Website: crate-barrel
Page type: billing-address
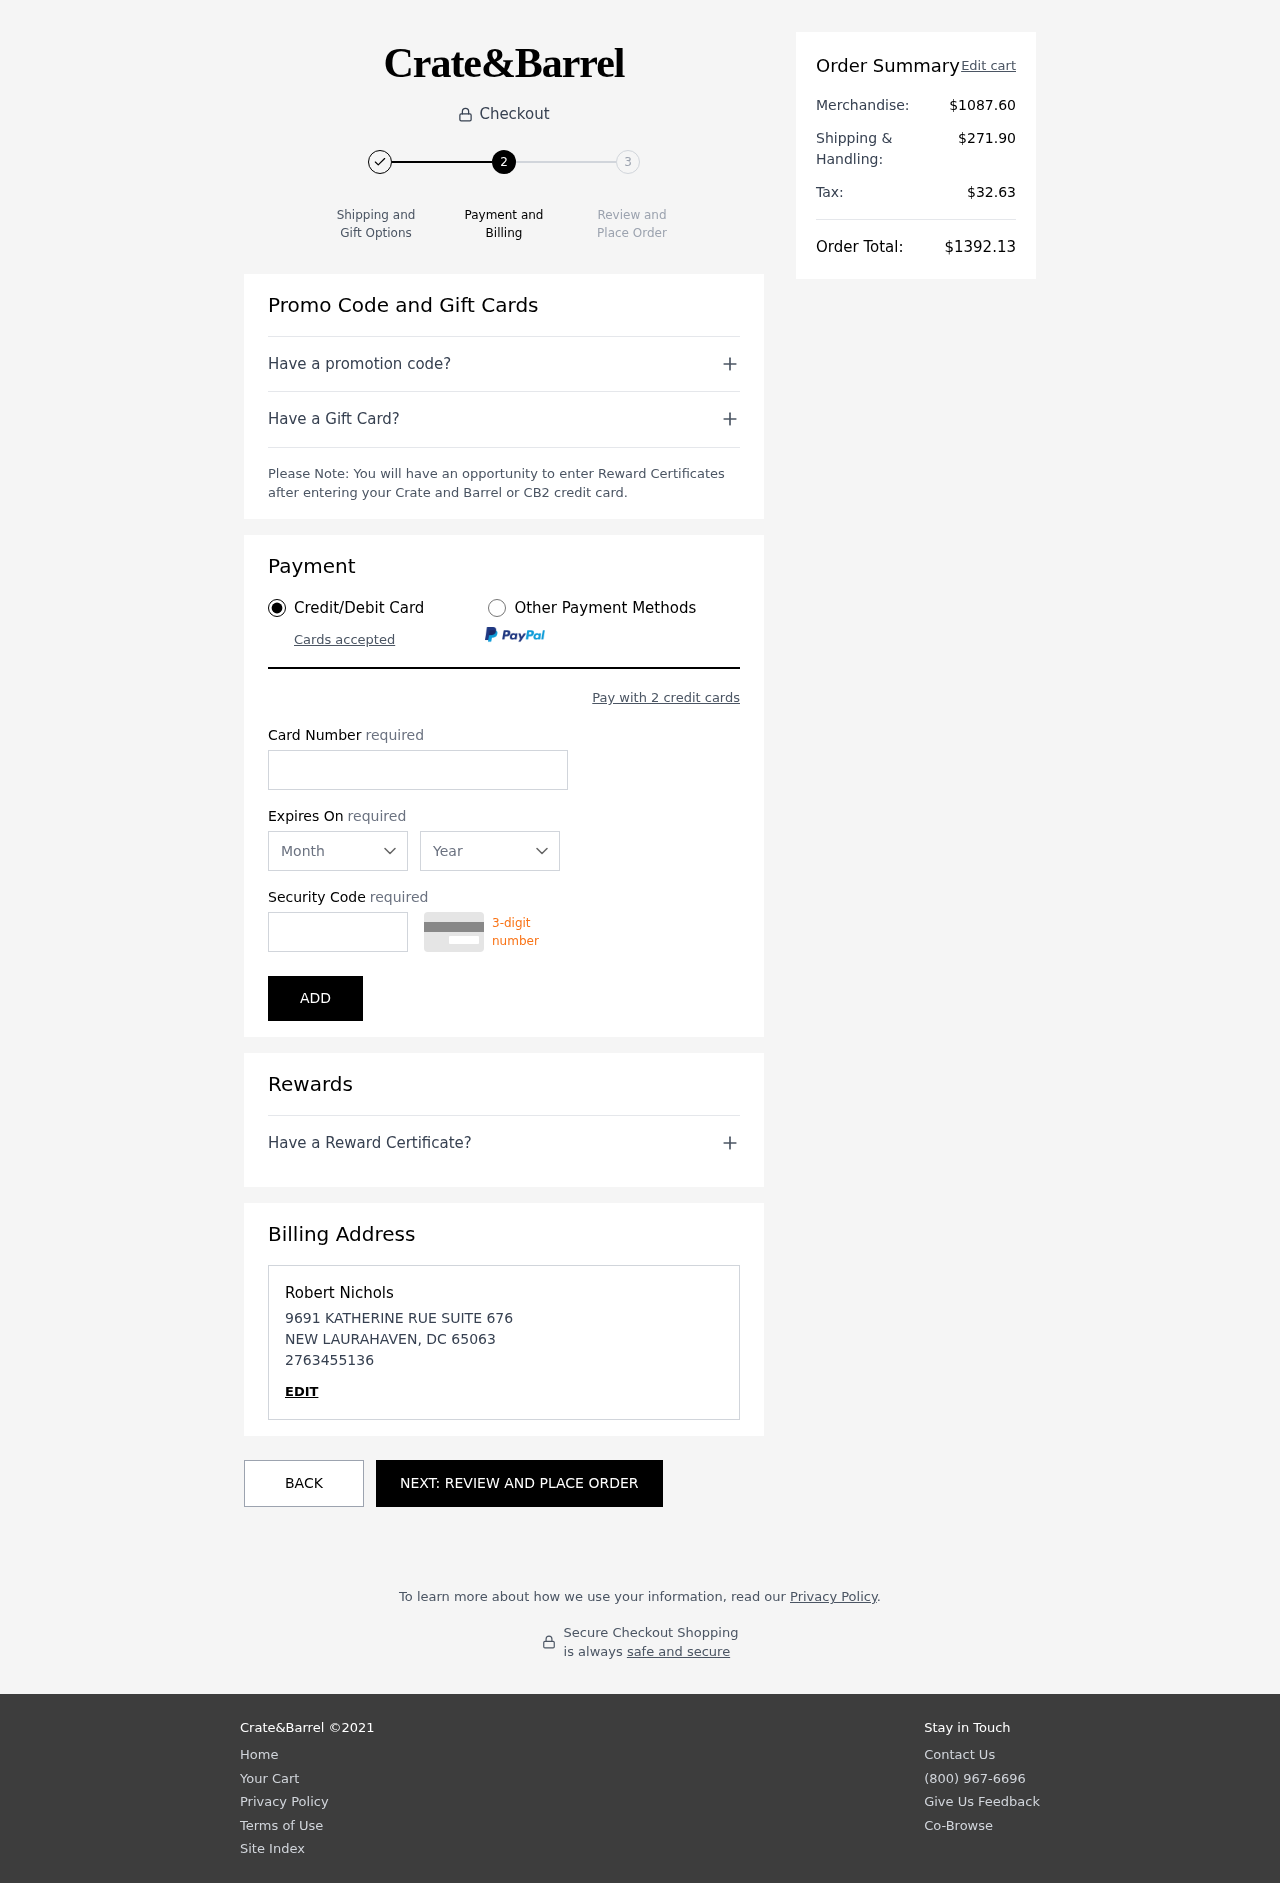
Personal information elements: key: PII_CARD_CVV
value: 460
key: PII_CARD_EXPIRY_MONTH
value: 12
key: PII_CARD_EXPIRY_YEAR
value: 30
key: PII_CARD_NUMBER
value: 5193 4467 2714 4355
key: PII_CITY
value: NEW LAURAHAVEN
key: PII_FULLNAME
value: Robert Nichols
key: PII_PHONE
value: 2763455136
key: PII_POSTCODE
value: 65063
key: PII_STATE_ABBR
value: DC
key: PII_STREET
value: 9691 KATHERINE RUE SUITE 676
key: PII_FIRSTNAME
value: Robert
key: PII_LASTNAME
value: Nichols
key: PII_PHONE_LINE
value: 5136
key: PII_PHONE_SUFFIX
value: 5136
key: PII_STATE
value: DC
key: PII_POSTCODE_FULL
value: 65063
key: PII_PHONE2
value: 2763455136
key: PII_PHONE3
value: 2763455136
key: PII_FULLNAME2
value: Robert Nichols
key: PII_FULLNAME3
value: Robert Nichols
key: PII_FIRSTNAME2
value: Robert
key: PII_FIRSTNAME3
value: Robert
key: PII_LASTNAME2
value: Nichols
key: PII_LASTNAME3
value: Nichols
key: PII_FIRSTNAME_DERIVED
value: Robert
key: PII_LASTNAME_DERIVED
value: Nichols
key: PII_PHONE_NUMERIC
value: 2763455136
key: PII_PHONE_LINE_NUMERIC
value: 5136
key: PII_PHONE_SUFFIX_NUMERIC
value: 5136
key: PII_POSTCODE_NUMERIC
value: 65063
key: PII_PHONE2_NUMERIC
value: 2763455136
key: PII_PHONE3_NUMERIC
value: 2763455136
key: PII_FULLNAME_DERIVED
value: Robert Nichols
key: PII_NAME_FULL_DERIVED
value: Robert Nichols
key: PII_PHONE_DIGITS
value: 2763455136
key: PII_PHONE_LAST4
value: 5136
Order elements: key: ORDER_SUBTOTAL
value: $1087.60
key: ORDER_SHIPPING_COST
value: $271.90
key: ORDER_TAX
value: $32.63
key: ORDER_TOTAL
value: $1392.13